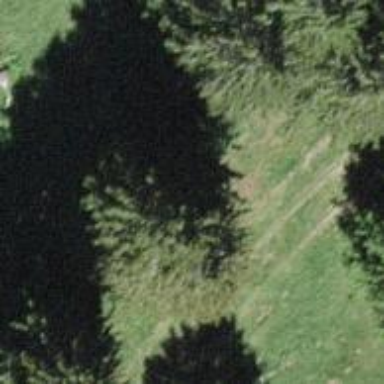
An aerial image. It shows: Needle-leaved tree in natural setting.